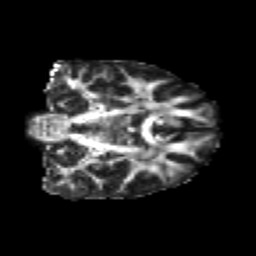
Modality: FA
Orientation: coronal
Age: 20
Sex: female
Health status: healthy
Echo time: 0.074 s